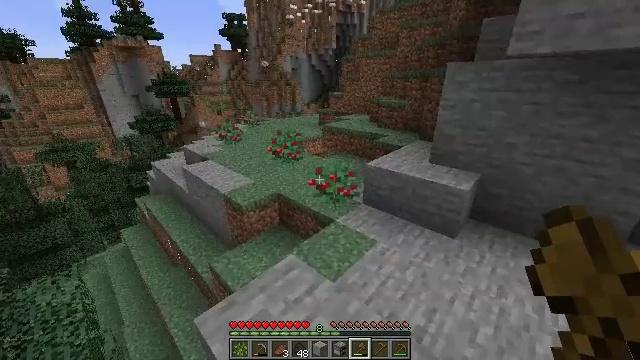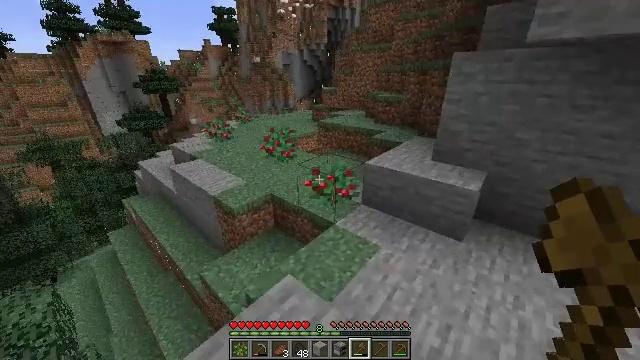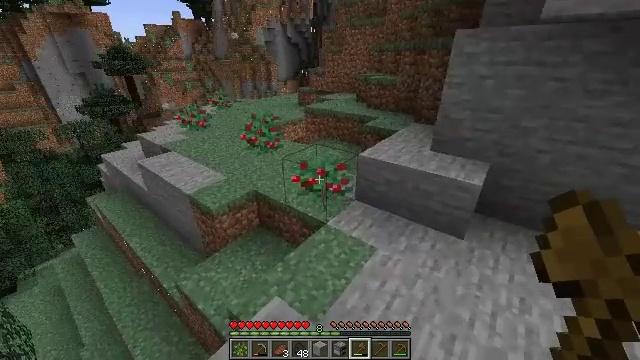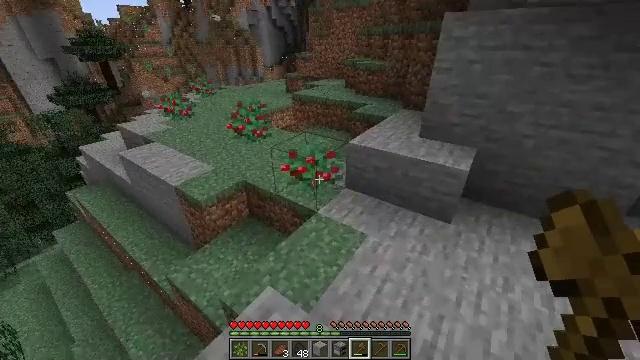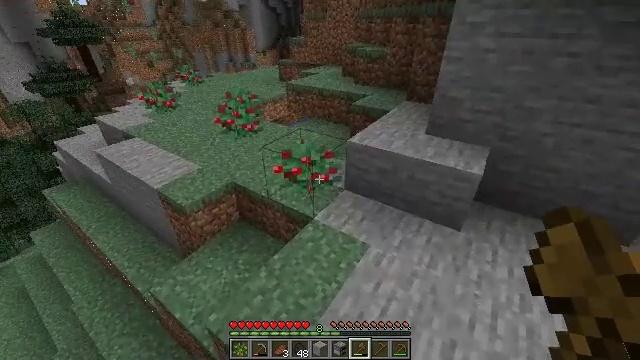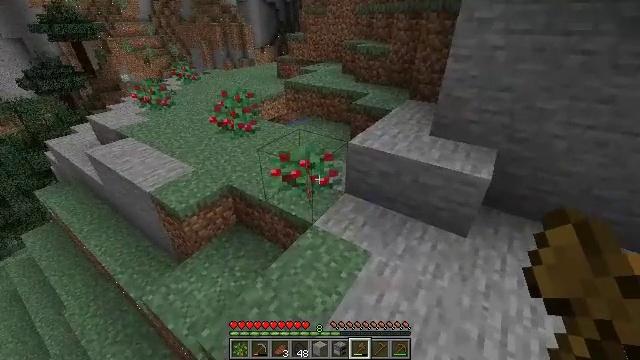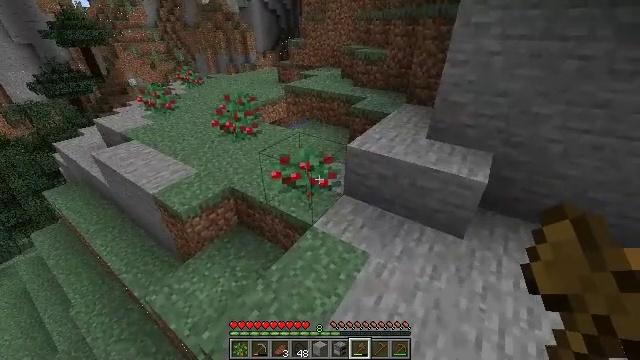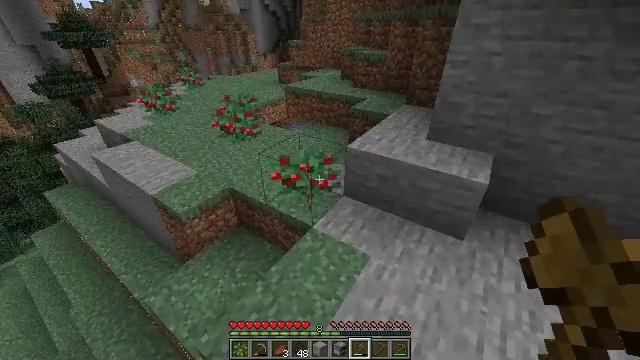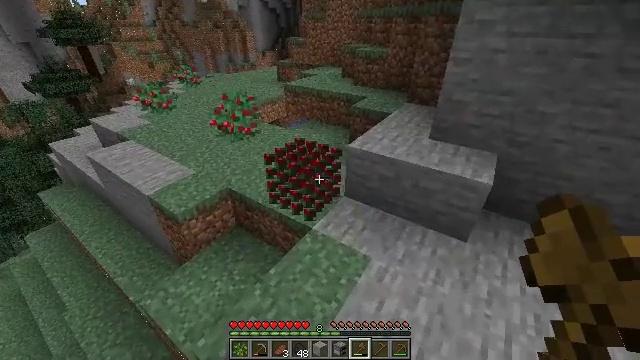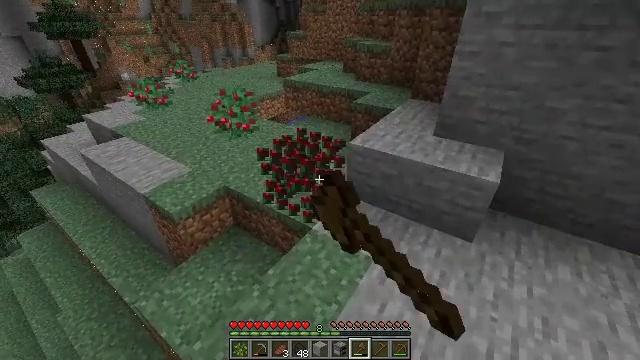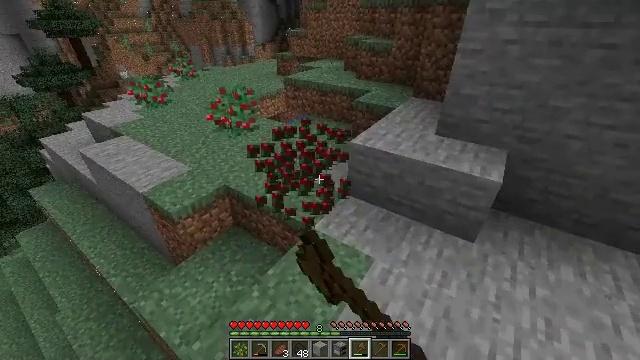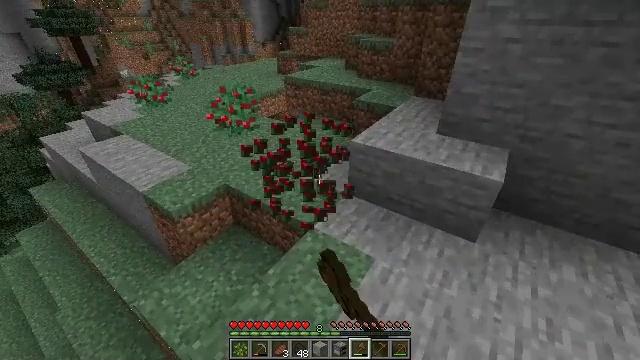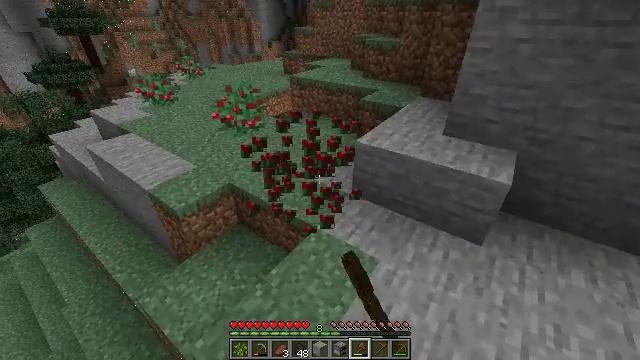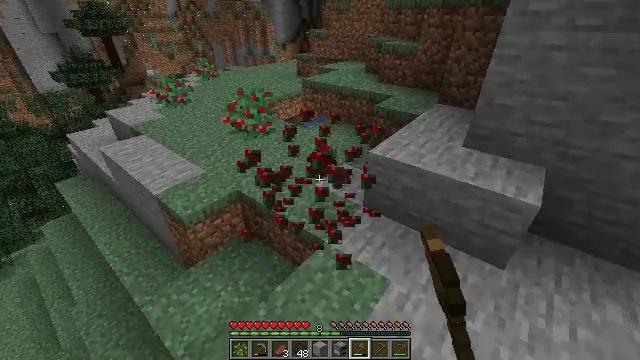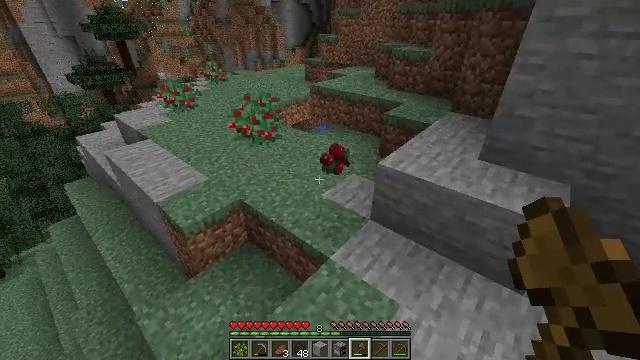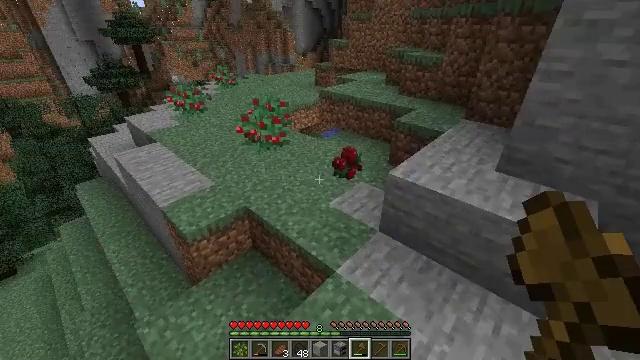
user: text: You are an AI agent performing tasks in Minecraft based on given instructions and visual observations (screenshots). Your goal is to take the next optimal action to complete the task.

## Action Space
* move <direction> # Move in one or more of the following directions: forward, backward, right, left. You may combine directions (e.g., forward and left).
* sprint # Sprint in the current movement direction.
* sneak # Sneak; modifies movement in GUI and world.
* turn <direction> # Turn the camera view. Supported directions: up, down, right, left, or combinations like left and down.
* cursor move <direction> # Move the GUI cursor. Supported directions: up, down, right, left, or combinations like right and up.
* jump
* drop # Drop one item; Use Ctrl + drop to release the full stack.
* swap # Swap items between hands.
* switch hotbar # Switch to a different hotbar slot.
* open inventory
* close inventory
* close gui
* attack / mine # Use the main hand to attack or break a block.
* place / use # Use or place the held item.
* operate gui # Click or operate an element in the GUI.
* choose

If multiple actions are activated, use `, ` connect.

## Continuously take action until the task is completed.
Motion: motion action
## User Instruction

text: Harvest sweet berries by mining the bush.
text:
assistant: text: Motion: move forward, sprint, turn right and down
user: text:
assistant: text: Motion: move forward, turn right and down
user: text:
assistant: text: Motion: move forward, turn right and down
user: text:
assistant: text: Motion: move forward, turn down
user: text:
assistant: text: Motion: no_op
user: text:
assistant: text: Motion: no_op
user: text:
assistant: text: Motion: no_op
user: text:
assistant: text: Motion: attack / mine
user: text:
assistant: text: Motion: attack / mine
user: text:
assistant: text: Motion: attack / mine
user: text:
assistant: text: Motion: attack / mine
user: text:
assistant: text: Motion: move forward, turn left
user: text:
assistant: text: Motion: move forward, turn left
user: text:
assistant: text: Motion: move forward, turn left
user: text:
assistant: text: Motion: move forward, turn left
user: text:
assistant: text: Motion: move forward
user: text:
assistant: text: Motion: move forward, sprint
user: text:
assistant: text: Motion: move forward, sprint
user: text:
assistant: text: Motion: move forward, sprint
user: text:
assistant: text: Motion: move forward, turn left
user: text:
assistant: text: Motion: move forward, turn left and up
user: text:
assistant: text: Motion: move forward, turn left and up
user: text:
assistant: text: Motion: move forward, sprint, turn left and up
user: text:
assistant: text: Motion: move forward, sprint, turn left and up
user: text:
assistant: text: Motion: move forward, sprint, turn left
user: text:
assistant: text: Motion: move forward, sprint
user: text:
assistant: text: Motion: move forward
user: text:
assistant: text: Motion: move forward
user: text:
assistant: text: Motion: move forward
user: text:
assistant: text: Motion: move forward, attack / mine